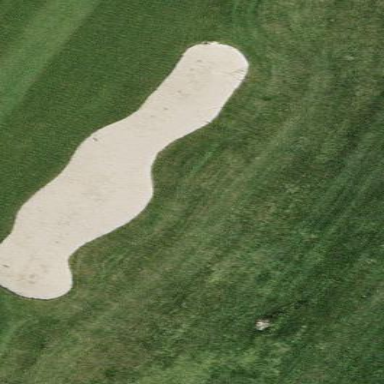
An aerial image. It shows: Sand bunker on golf course.